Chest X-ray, PA view. Patient: 35 years old, sex F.
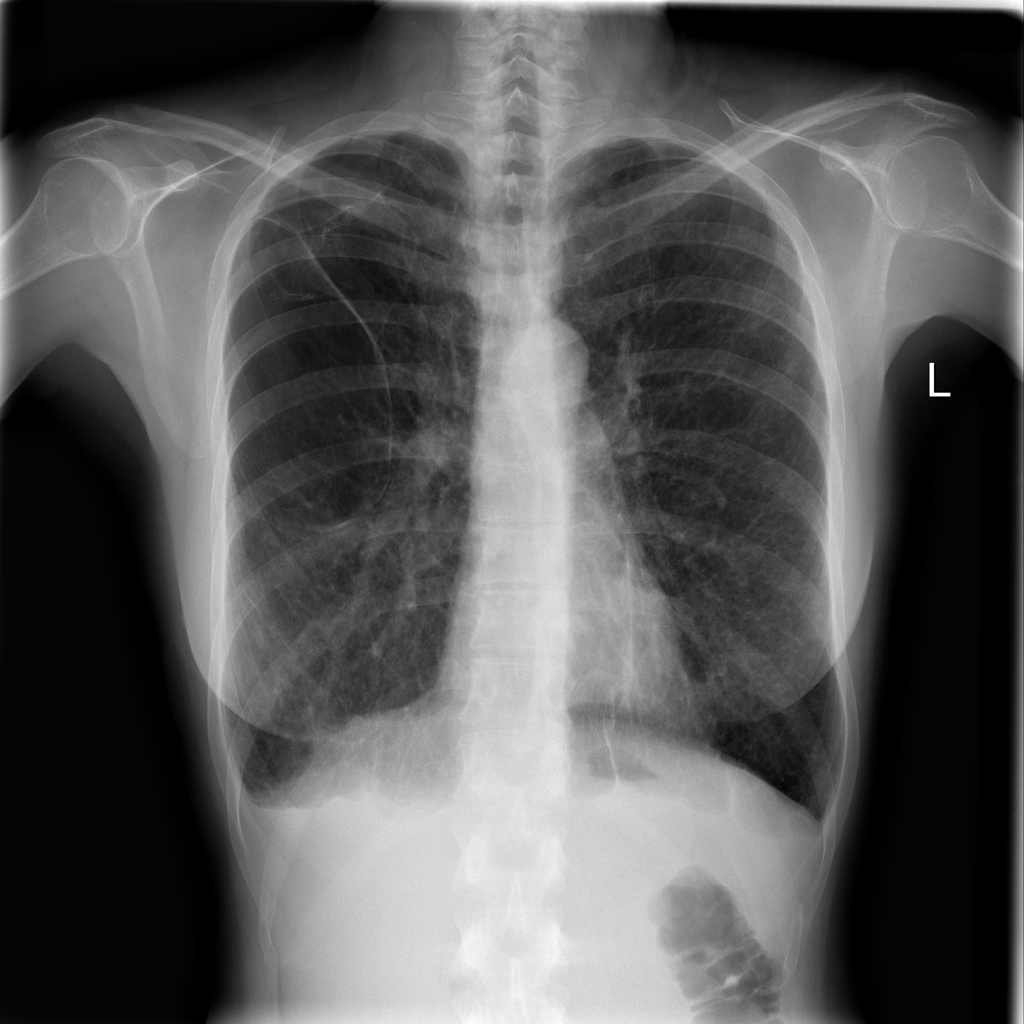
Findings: No Finding